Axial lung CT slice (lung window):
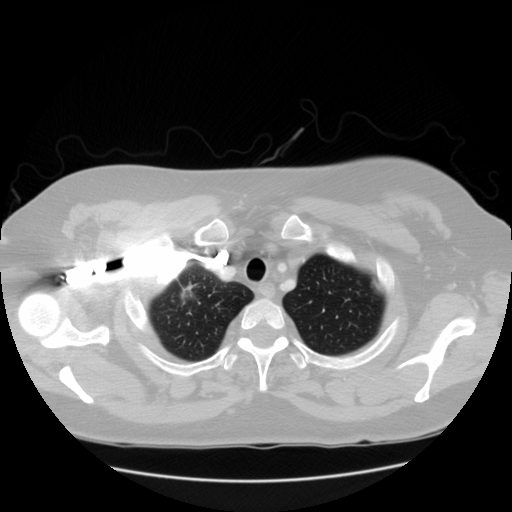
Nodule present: yes
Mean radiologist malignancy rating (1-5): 3